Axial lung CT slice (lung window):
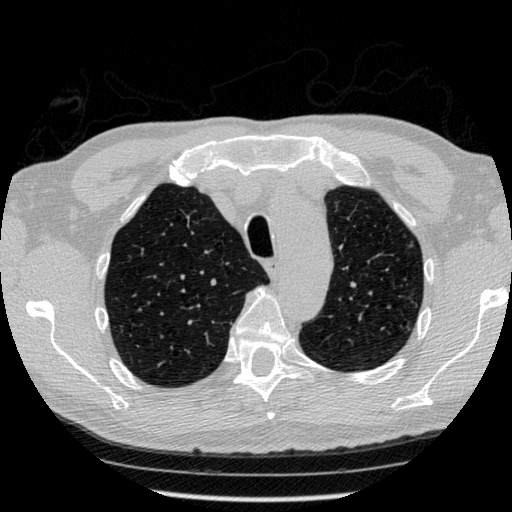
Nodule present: no